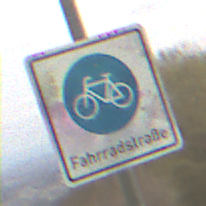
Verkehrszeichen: BeginnFahrradstrasse
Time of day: MorningAfternoon
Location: Outdoor (Suburban)
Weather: Overcast
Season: NotSpecified
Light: Natural